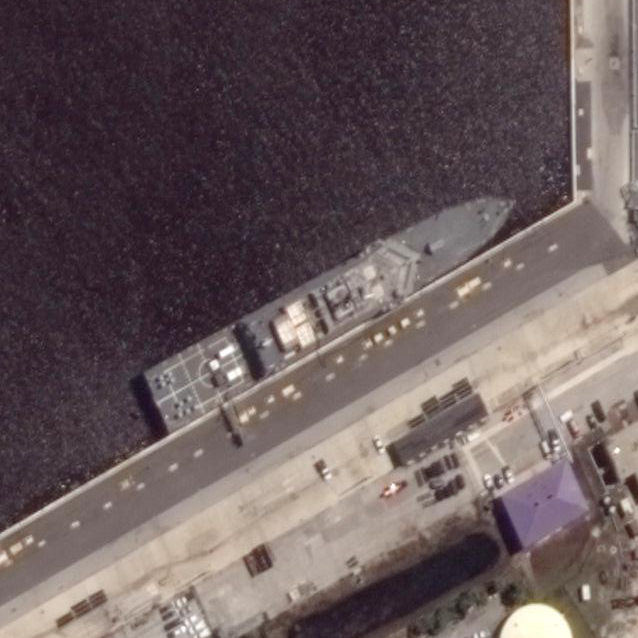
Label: Freedom-class_combat_ship